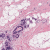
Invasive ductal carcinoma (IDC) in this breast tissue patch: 0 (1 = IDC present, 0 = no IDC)